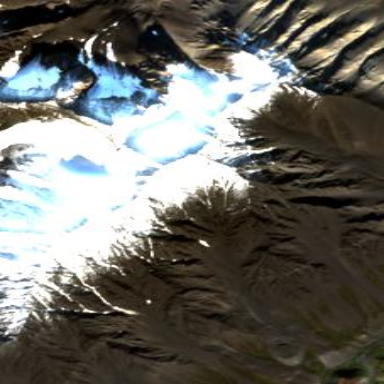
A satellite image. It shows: Majestic glacier in the distance.